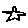
Label: star